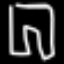
Label: pants